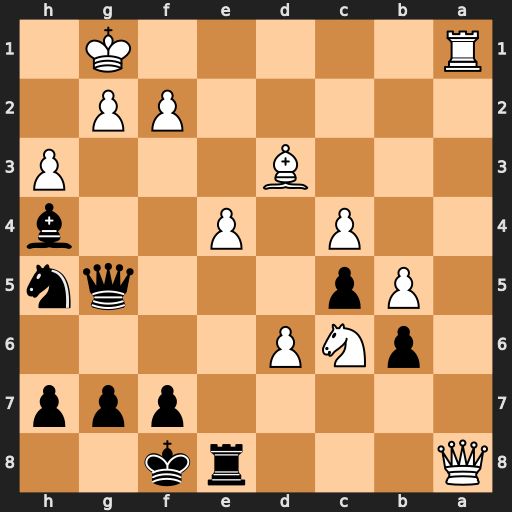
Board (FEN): Q3rk2/5ppp/1pNP4/1Pp3qn/2P1P2b/3B3P/5PP1/R5K1
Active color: b
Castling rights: -
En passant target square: -
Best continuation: Nf4 Qxe8+ Kxe8 Ra8+ Kd7 Ra7+ Kxd6 e5+ Ke6